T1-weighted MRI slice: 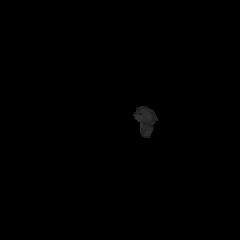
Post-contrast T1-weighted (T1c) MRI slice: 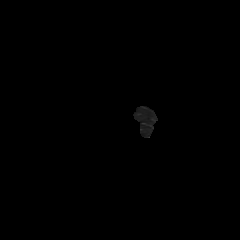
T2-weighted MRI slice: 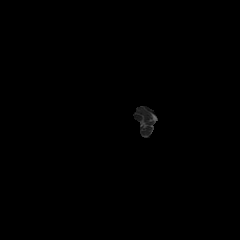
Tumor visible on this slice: no